Question: recently I was thinking to make a game and I choose, for the making of the maps, to use an image. It's a normal image, like this:

I wanted for each red pixel to draw black rectangles 32x32 with an if statement. I made this but I can't get the RGB working:
'''
public void loadMap(BufferedImage image) {
int w = image.getWidth();
int h = image.getHeight();
for(int xx = 0; xx < w; xx++) {
for(int yy = 0; yy < h; yy++) {
int pixel = image.getRGB(xx, yy);
int alpha = (pixel >> 24) & 0xff;
int red = (pixel >> 16) & 0xff;
int green = (pixel >> 8) & 0xff;
int blue = pixel & 0xff;
if(red == 255 && green == 0 && blue == 0)
handler.addObject(new Wall(xx*32, yy*32, ID.Wall, this));
}
}
}
'''
:
'''
public class Wall extends GameObject {
public Wall(int x, int y, ID id) {
super(x, y, id);
}
public void update() {
}
public void render(Graphics g) {
g.setColor(Color.black);
g.fillRect(x, y, 32, 32);
}
public Rectangle getBounds() {
return new Rectangle(x, y, 32, 32);
}
}
'''
:
'''
public abstract class GameObject {
protected int x, y;
protected float speedX = 0, speedY = 0;
protected ID id;
public GameObject(int x, int y, ID id) {
this.x = x;
this.y = y;
this.id = id;
}
public abstract void update();
public abstract void render(Graphics g);
public abstract Rectangle getBounds();
... //Getter's and Setter's
}
'''
Can anyone explain what's happening, please? Am I doing something wrong?
Thanks in advance!
PS: I've checked the RGB values on the image and they are correct, but it still doesn't work :(
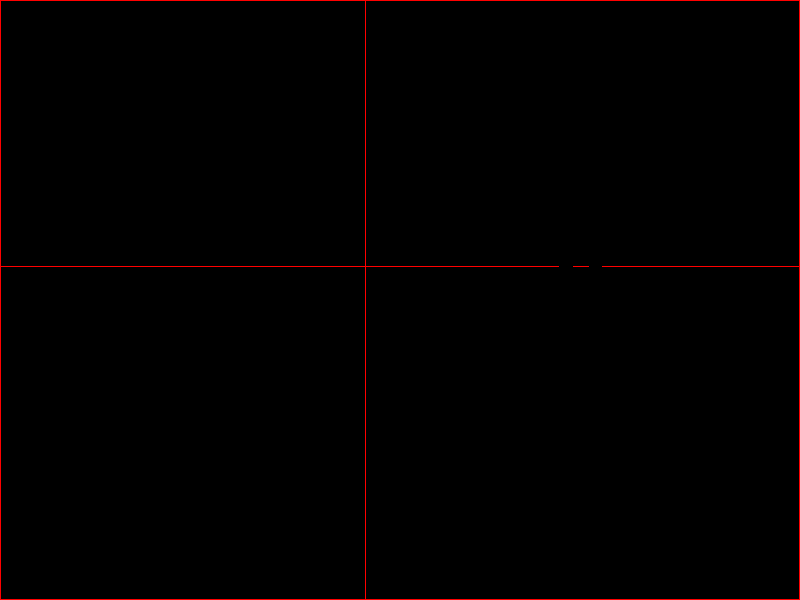
Answer: your image does not contain '0x00FF0000' it is rendered with different colors and anti-aliased. I found your image has these colors:
'''
(217,0,0) // main red
(127,0,0) // main anti aliased red
( 63,0,0) // bleeded anti aliased red
'''
So I would try this instead:
'''
if ((red>120)&&(green==0)&&(blue==0)) ...;
'''
I feel safer with the added '()' inside if conditions.
it is refreshing to see Question from a low rep user that contains all the info we needed +1 for that